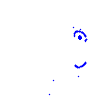
Particle: proton